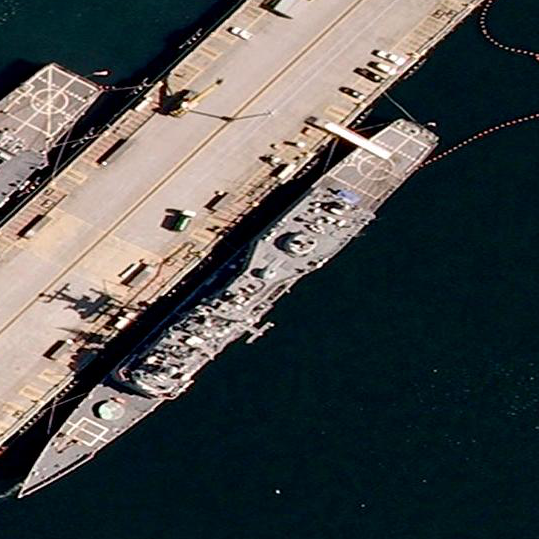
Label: Ticonderoga-class_cruiser